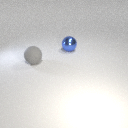
large gray rubber sphere to the left of large blue metal sphere